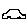
Label: car